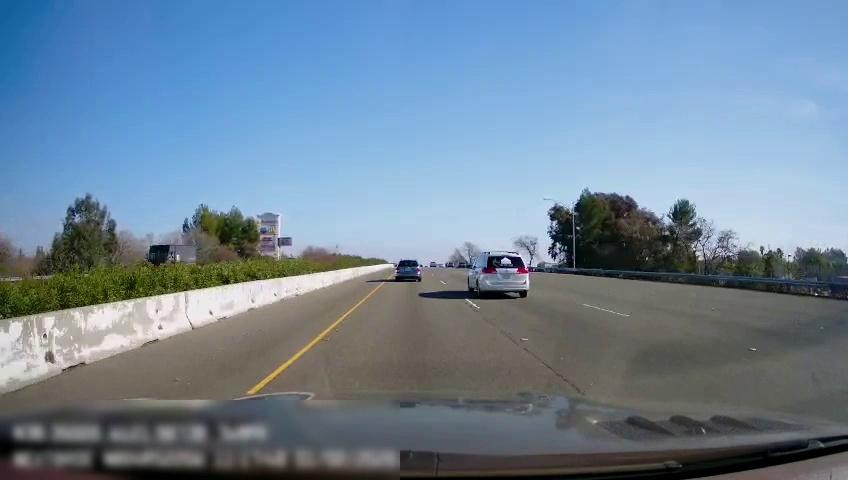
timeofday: Day
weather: Sunny
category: Drivable Space
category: Vehicles | Car
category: Vehicles | Truck
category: Vehicles | Car
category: Lanes | Current Lane
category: Lanes | Current Lane
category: Lanes | Alternate Lane